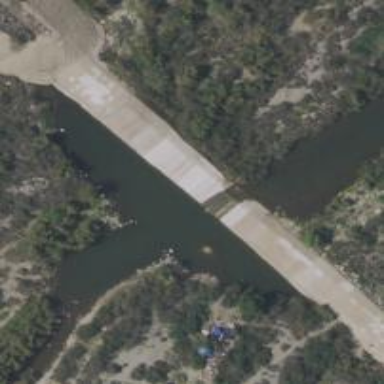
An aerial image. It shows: Check dam constructed across the waterway.